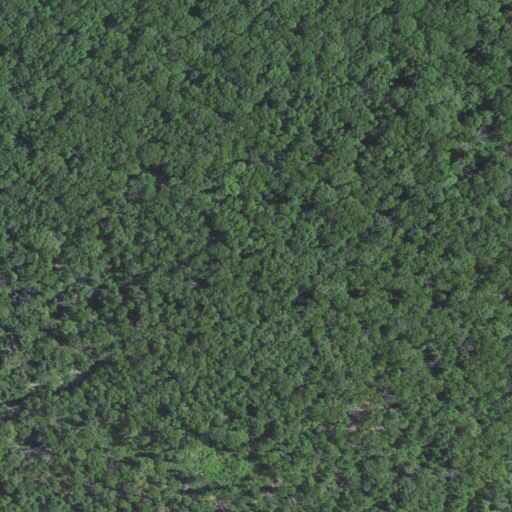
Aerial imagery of mountain in Missouri named Rocky Mountain containing deciduous forest and mixed forest